Question: I am trying to write a program that takes in a CSV file as input so that I can modify (perform calculations) on the values that are present and output it, again in CSV format with the new values on it.
The struct the values will be stored in is a 2D vector because it allows for large files.
'''
struct data_t: deque <deque <float> >
{
typedef deque <deque <float> > ::iterator record_iterator;
typedef deque <float> ::iterator field_iterator;
bool load( const string& filename );
bool save( const string& filename );
bool save( ostream& outs );
};
'''
The data is loaded with getline.
'''
bool data_t::load( const string& filename )
{
string s;
ifstream f( filename.c_str() );
while (getline( f, s ))
{
deque <float> record;
istringstream iss( s );
while (getline( iss, s, ',' ))
{
float fieldvalue = 0.0f;
istringstream( s ) >> fieldvalue;
record.push_back( fieldvalue );
}
this->push_back( record );
}
return f.good();
}
'''
And the data is saved with these two functions.
'''
bool data_t::save( const string& filename )
{
ofstream f( filename.c_str() );
if (!f) return false;
return save( f );
}
bool data_t::save( ostream& outs )
{
for (data_t::record_iterator ri = this->begin(); ri != this->end(); ri++)
{
for (data_t::field_iterator fi = ri->begin(); fi != ri->end(); fi++)
outs << ((fi == ri->begin()) ? "" : ", ") << *fi;
outs << endl;
}
return outs.good();
}
'''
Now, , (columns 24, 25 and 48, and 49 since it's a csv file in excel format - rows and columns) and performs several calculations. In essence, I need to be able to access specific values.
Let's just try to pick one value from the first line of column 24. If I use , this could work considering I pushed values in from the back using push_back when filling up the deque when importing in the first place.
Would that provide the value that corresponds to row 1, column 24 in the original file?
To help, here is a snapshot of how the data is organized in the file

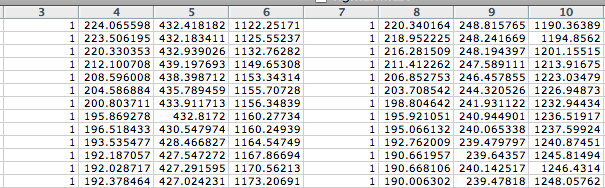
Answer: There is no such thing as pop_back(int) in std::deque...
to gain access to the first cell of column 24 you'd write (*this)[0][23] - the first index is the row index, since you pushed a whole row into your deque of deques, and the second index is the column index.
or preferably:
'''
data_t table;
table.load("bla.csv");
//process table[0][23]
//...
'''
or even better: get the load and save member functions out of the struct, and use'typedef vector<vector<float>> table_t' - there is no need to inherit deque or vector or any container... in fact, by inheriting a class with no virtual destructor, you're asking for trouble. And you're missing on <URL>.
If save and load were free templated functions, it would have been possible to load the CSV to and container, and save you the time if you ever need it.